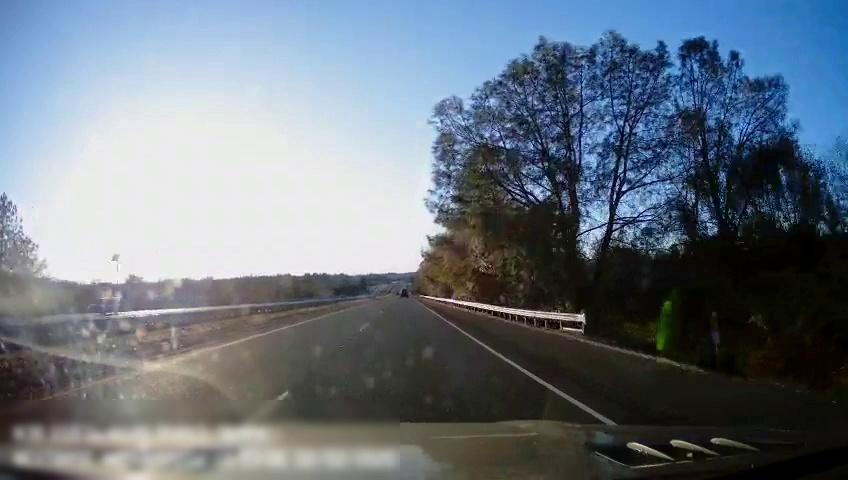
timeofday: Day
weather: Sunny
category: Drivable Space
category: Drivable Space
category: Vehicles | SUV
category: Lanes | Current Lane
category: Lanes | Current Lane
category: Lanes | Alternate Lane